Field crop: maize
Growth stage: 2
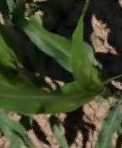
Species: maize